Interaction volume radius: 5 \u00c5
Interaction volume height: 15 \u00c5
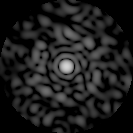
Disorder parameter: 0.9016